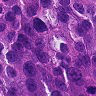
Metastatic tissue present: yes